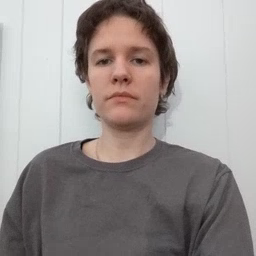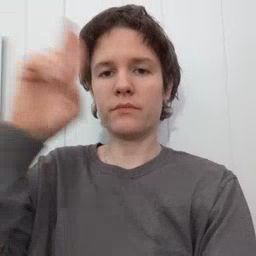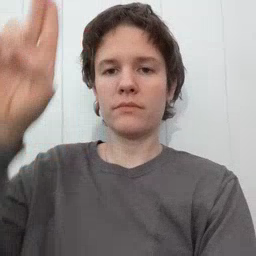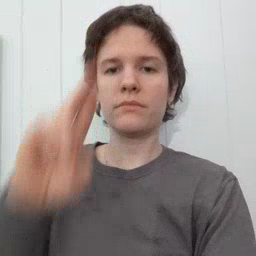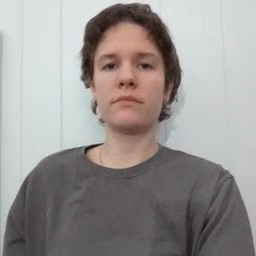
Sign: uncle